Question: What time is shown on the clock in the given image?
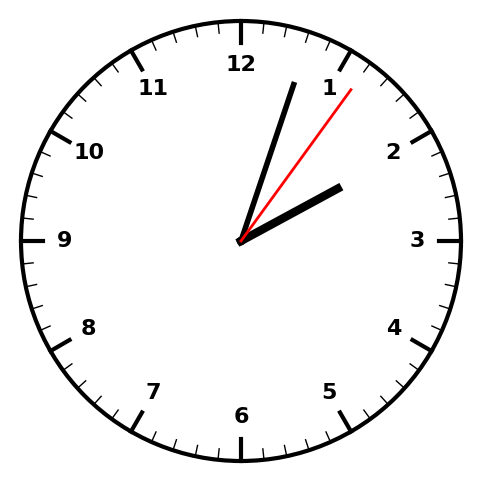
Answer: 02:03:06